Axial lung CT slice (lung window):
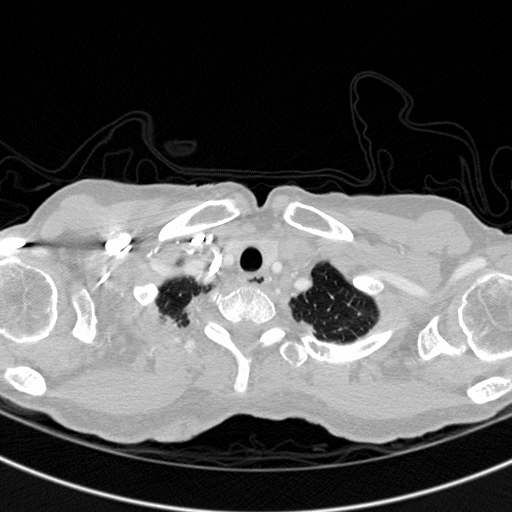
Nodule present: no